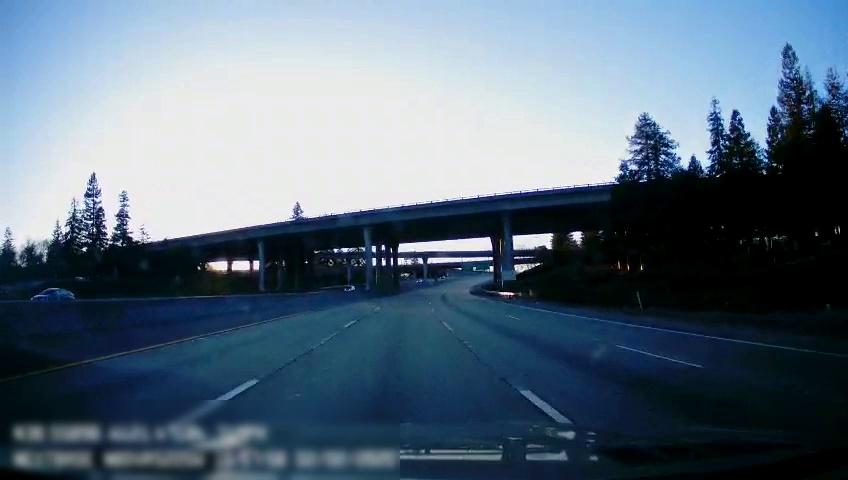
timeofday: Day
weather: Sunny
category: Drivable Space
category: Vehicles | Car
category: Vehicles | Car
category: Lanes | Alternate Lane
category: Lanes | Current Lane
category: Lanes | Current Lane
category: Lanes | Alternate Lane
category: Lanes | Alternate Lane
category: Traffic | Signs
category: Traffic | Signs
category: Traffic | Signs